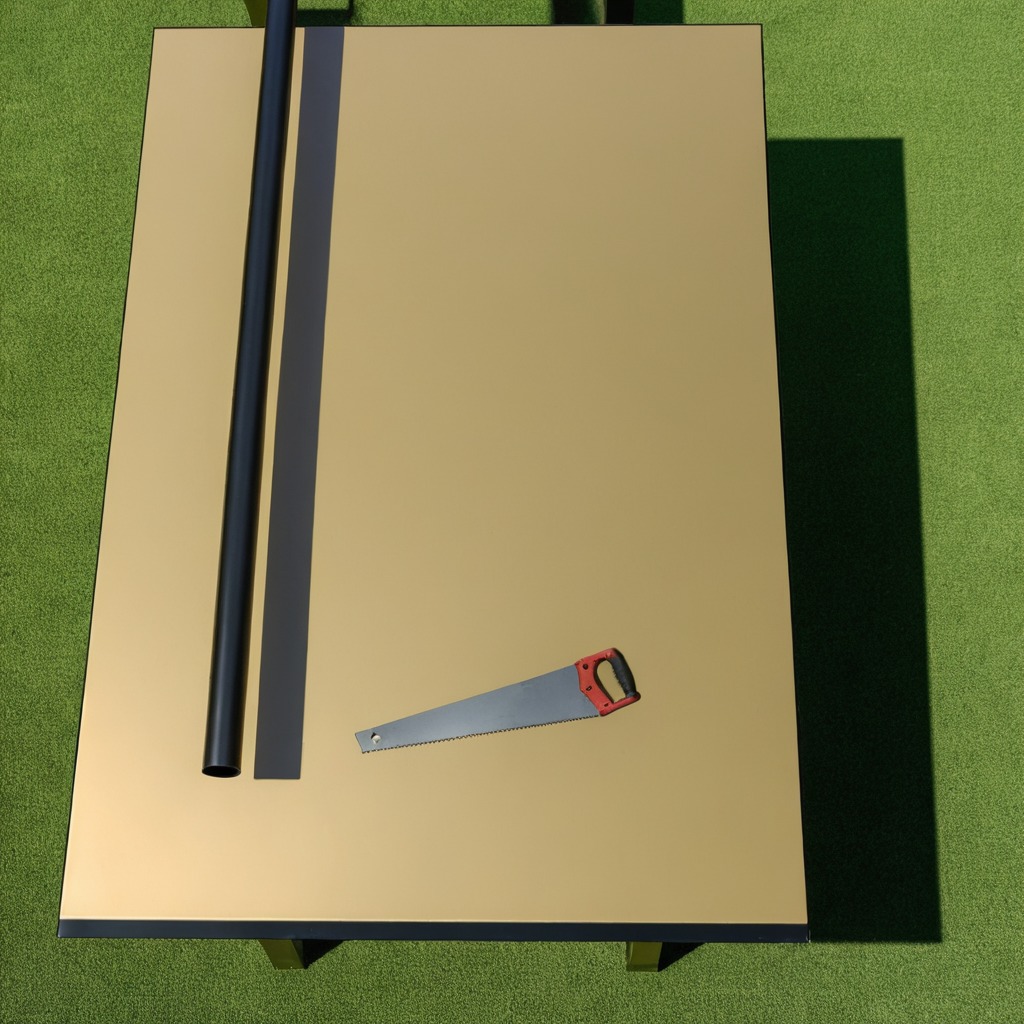
A metal saw is lying on a clean utility table in a temporary outdoor tool station.